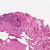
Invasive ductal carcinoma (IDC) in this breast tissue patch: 0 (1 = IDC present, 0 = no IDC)